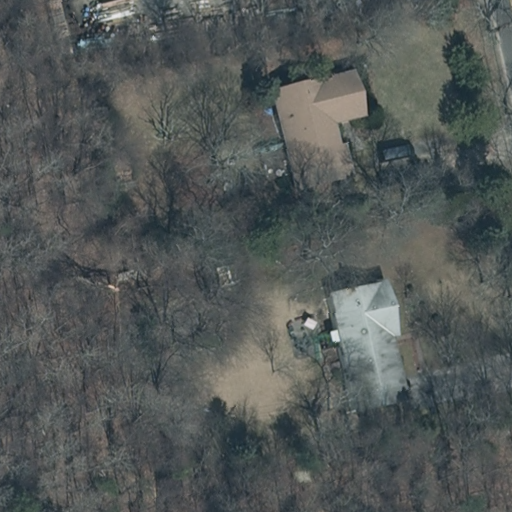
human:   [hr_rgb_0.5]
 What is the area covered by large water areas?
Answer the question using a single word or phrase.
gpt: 0m2

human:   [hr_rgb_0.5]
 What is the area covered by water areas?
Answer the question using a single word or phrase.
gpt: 0m2

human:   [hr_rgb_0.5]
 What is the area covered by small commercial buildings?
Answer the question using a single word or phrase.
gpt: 0m2

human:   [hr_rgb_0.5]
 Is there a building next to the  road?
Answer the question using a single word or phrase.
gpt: yes

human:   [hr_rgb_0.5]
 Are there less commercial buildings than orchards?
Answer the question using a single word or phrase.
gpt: no

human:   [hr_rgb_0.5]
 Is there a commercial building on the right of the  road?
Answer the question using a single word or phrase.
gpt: no

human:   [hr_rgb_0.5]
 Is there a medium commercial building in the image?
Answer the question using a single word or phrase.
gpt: no

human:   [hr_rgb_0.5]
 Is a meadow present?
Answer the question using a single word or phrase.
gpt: no

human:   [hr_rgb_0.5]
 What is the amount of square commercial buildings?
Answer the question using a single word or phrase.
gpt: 0

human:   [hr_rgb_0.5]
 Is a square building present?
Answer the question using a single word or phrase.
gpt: no

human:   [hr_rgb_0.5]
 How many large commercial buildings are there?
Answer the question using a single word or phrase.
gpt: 0

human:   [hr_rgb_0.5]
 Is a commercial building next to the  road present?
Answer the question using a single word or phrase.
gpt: no

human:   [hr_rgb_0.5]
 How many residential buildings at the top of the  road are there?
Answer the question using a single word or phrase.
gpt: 0

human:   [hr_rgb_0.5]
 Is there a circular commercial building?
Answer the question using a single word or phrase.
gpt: no

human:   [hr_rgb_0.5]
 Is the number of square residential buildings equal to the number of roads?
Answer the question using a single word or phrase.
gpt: no

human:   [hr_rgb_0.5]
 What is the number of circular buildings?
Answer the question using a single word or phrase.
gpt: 0

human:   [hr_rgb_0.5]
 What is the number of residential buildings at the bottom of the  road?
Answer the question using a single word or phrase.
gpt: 2

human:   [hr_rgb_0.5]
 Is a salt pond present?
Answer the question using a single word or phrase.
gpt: no

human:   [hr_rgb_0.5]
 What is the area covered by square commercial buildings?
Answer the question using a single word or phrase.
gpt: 0m2

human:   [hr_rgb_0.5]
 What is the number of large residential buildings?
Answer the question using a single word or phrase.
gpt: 0

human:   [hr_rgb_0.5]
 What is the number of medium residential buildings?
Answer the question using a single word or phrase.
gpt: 2

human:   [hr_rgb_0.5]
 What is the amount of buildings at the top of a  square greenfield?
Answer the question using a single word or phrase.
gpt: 0

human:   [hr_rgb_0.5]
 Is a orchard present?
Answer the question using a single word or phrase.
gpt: no

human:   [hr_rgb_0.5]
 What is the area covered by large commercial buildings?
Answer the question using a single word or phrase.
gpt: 0m2

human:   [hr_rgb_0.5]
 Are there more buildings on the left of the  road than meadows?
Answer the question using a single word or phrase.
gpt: yes

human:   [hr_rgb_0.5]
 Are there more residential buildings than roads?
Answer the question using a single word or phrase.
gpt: yes

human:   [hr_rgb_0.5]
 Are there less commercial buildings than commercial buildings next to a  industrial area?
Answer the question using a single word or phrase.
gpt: no

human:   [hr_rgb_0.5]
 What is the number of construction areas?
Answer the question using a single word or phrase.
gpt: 0

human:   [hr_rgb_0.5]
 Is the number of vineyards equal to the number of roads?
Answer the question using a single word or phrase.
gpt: no

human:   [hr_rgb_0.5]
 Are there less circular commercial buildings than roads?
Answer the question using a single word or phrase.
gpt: yes

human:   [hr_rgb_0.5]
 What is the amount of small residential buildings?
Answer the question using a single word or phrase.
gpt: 0

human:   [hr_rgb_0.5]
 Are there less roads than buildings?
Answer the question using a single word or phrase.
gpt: yes

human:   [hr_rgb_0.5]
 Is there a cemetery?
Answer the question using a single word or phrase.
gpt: no

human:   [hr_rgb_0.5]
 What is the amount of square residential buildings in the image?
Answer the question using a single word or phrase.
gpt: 0

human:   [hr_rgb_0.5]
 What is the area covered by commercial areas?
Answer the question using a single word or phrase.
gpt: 0m2

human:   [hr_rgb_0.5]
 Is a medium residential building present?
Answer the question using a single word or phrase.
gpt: yes